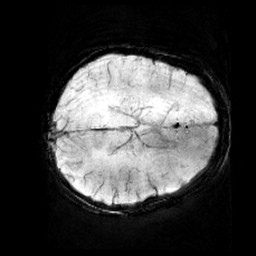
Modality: minIP
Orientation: axial
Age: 10
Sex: female
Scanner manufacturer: siemens
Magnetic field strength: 3 T
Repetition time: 0.027 s
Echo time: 0.02 s